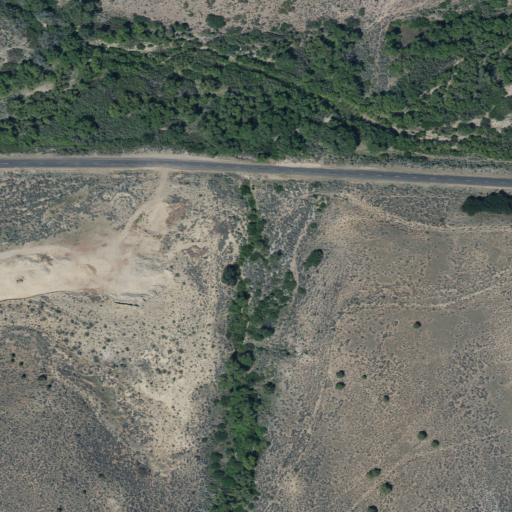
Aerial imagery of valley in Utah named Cow Hollow containing shrub, pasture, woody wetlands, evergreen forest, open development, low intensity development, and medium intensity development